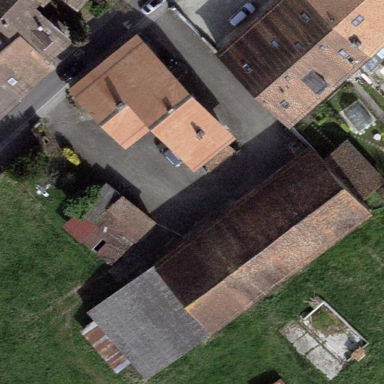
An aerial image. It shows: Farmyard area.